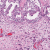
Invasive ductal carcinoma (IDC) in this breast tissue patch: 1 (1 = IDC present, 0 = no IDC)